Field crop: tomato
Growth stage: 2
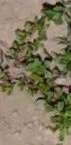
Species: portulaca